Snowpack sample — Snodgrass Mountain, Crested Butte, Colorado (2/4/25, 12:06 PM MST)
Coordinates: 38.923, -106.968
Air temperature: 35 °F
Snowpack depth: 80 cm
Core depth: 80 cm
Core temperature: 32 °F
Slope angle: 14°, slope face: 78°
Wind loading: low
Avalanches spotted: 0
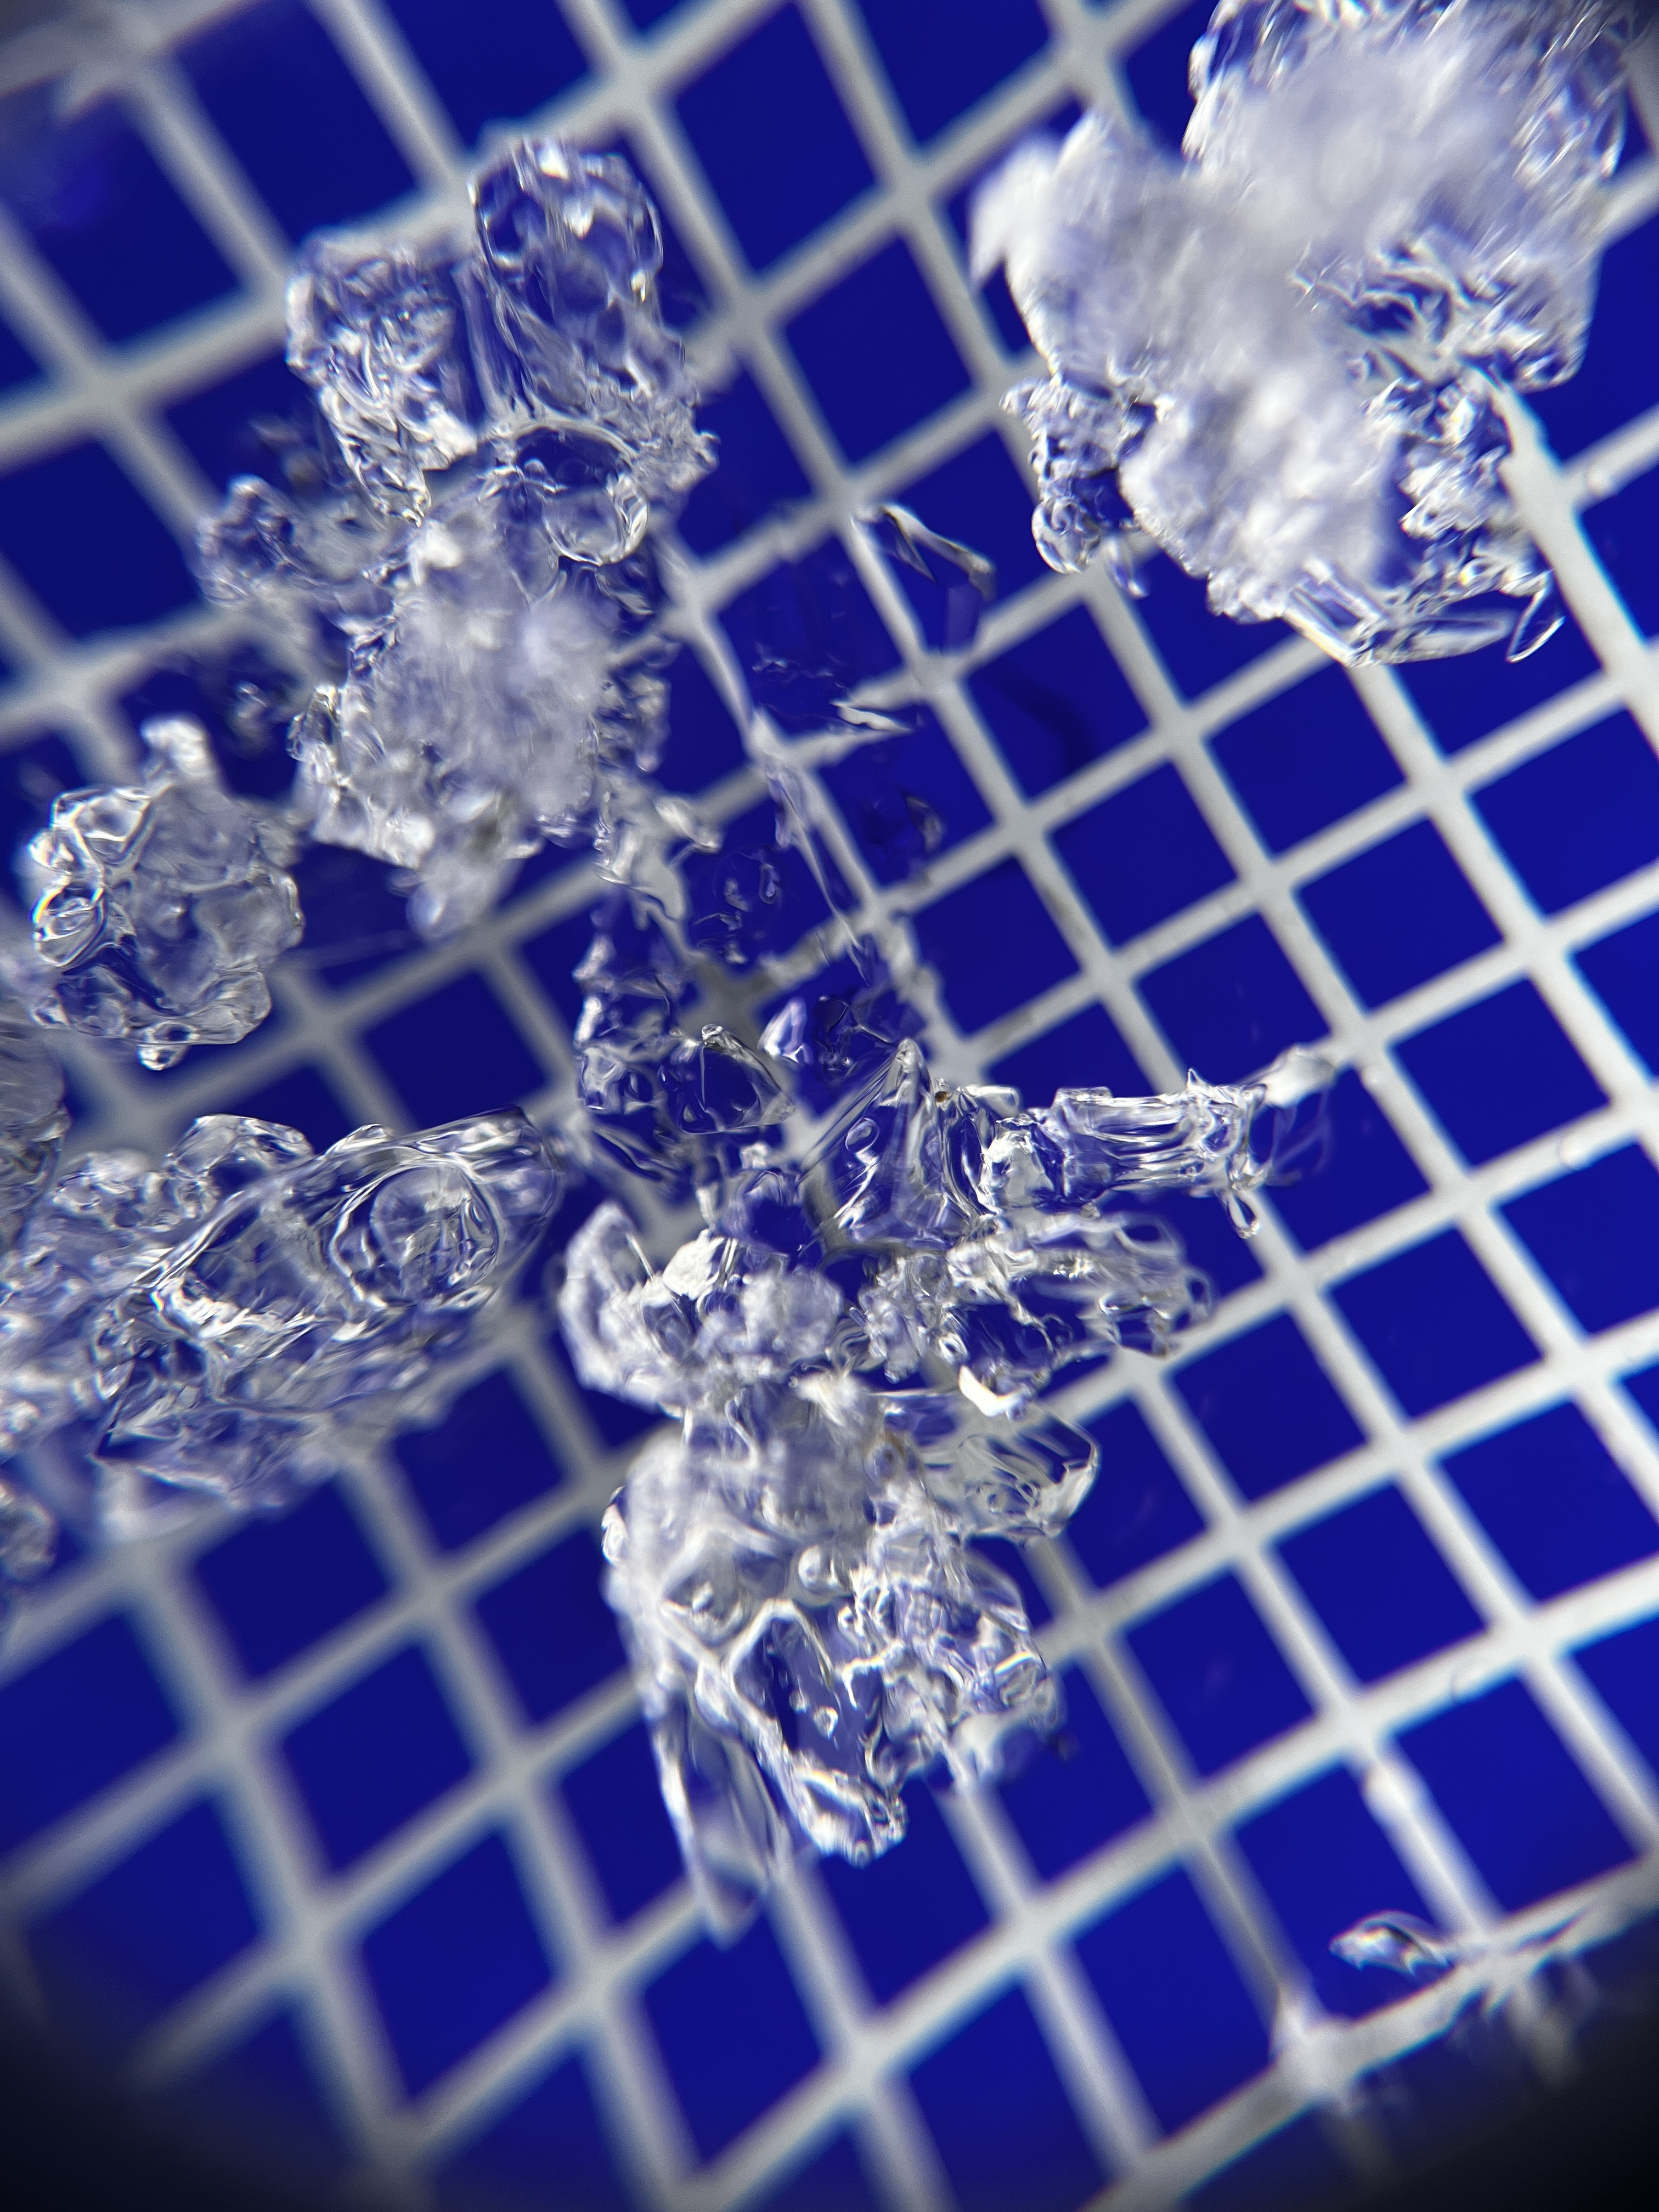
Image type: magnified_profile
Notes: No avalanches nearby, unusually warm weather for the last month reported by residents, Collected 25 yards from treeline